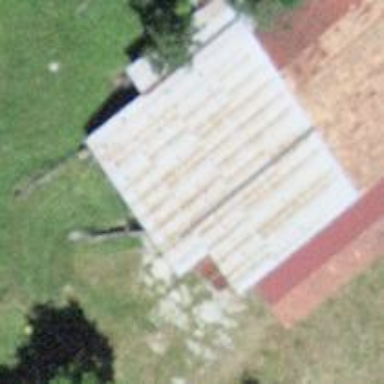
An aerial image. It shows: Barn.